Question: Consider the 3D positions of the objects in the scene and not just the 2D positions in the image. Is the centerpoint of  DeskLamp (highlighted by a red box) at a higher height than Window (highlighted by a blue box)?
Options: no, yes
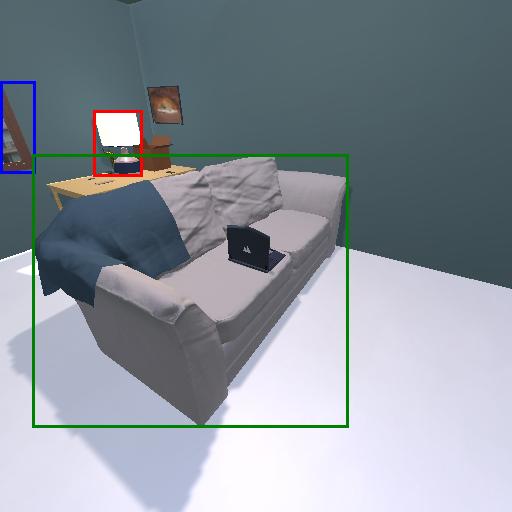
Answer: no